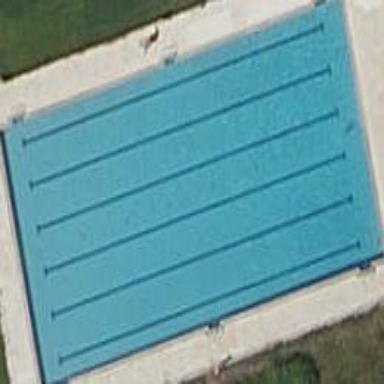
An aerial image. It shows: Swimming pool located in leisure land.